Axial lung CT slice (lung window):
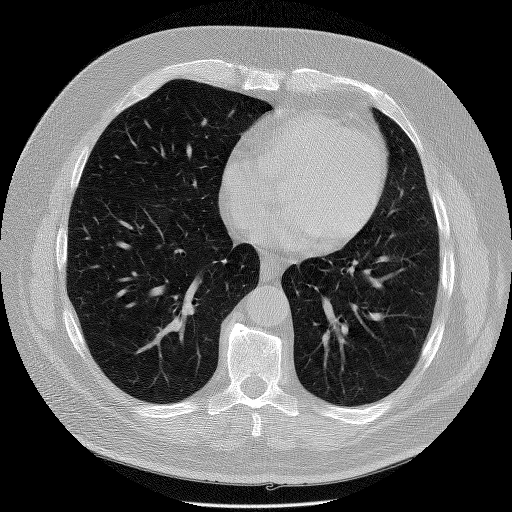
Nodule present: no